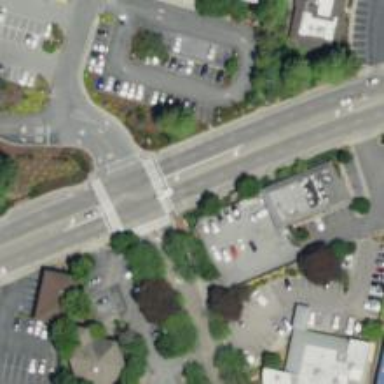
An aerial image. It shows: Footway crossing.